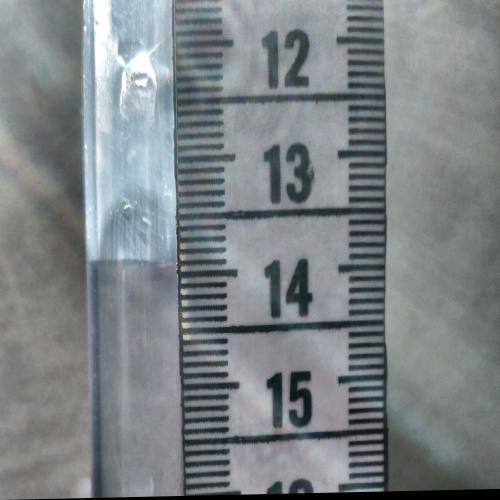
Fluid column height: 13.9 cm